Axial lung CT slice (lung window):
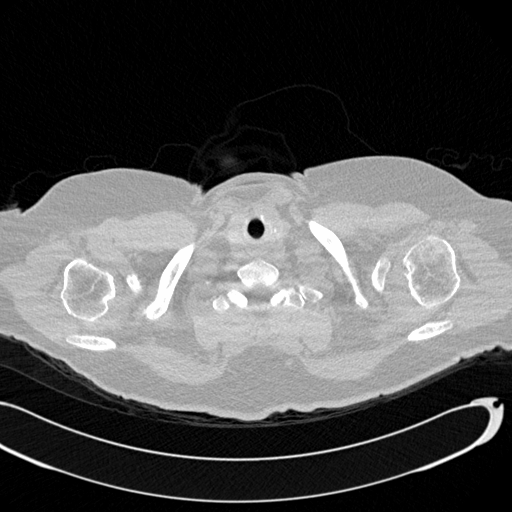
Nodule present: no